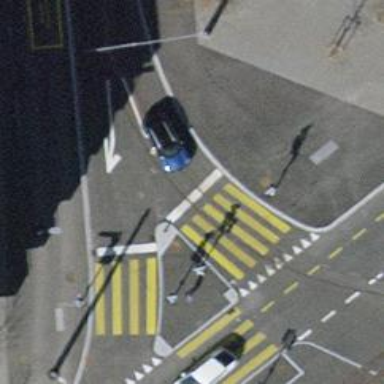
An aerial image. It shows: Crossing with traffic signals and zebra markings.